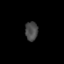
Tissue: prostate
Cell type: T cells
Senescence score: 0.2808
Nuclear area (px): 234
Mean DAPI intensity: 72.991